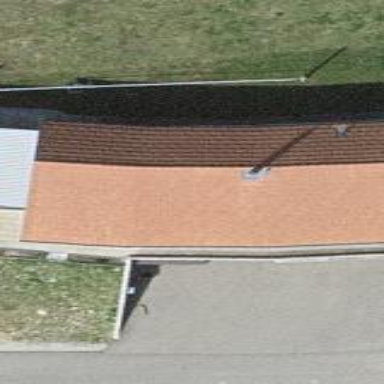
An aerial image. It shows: Building with roof made of roof tiles.